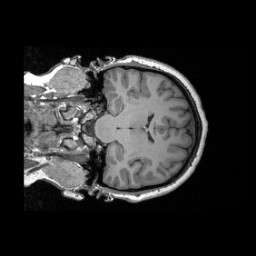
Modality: T1w
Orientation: coronal
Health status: healthy
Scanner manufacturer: siemens
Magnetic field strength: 3 T
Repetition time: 2.3 s
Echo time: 0.00287 s